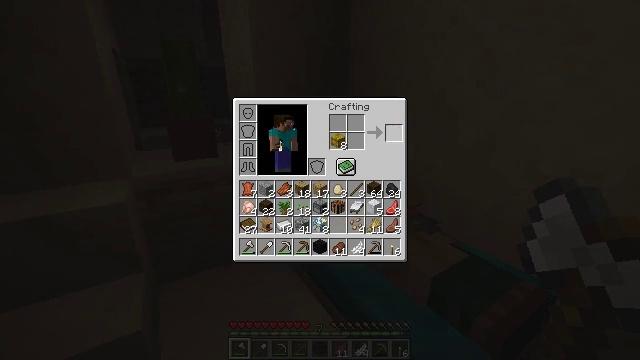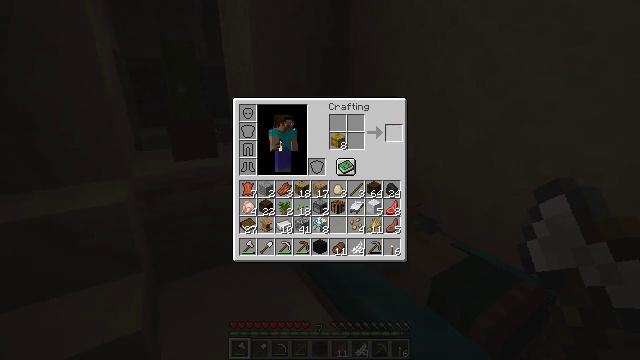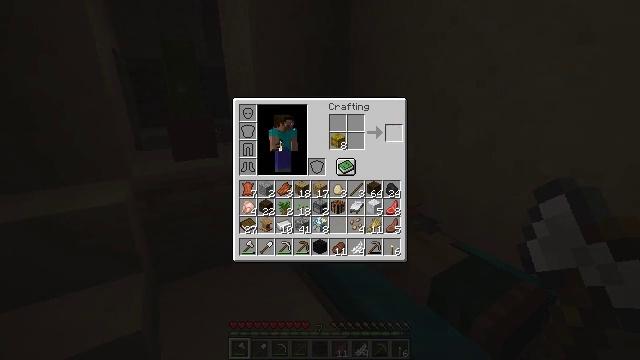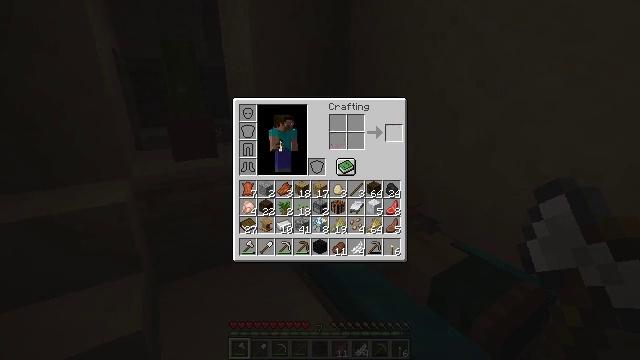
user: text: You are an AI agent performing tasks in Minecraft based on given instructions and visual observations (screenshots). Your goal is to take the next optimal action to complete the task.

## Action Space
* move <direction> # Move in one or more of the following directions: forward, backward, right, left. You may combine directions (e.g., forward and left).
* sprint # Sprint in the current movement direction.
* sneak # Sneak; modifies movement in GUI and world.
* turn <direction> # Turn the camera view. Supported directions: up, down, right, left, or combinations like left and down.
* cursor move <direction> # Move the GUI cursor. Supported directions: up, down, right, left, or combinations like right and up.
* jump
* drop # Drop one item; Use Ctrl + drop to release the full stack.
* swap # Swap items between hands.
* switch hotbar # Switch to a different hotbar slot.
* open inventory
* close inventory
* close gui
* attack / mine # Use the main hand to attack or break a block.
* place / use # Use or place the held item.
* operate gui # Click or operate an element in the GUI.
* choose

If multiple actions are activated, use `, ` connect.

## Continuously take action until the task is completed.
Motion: motion action
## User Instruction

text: Craft wheat using appropriate materials.
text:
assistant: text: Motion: sneak
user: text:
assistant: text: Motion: sneak
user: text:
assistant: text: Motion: sneak
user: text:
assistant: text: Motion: sneak